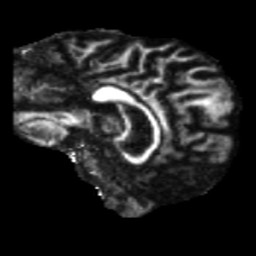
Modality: FA
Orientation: sagittal
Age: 60
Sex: male
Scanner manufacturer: siemens
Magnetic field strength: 3 T
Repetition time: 5.25 s
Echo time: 0.08 s